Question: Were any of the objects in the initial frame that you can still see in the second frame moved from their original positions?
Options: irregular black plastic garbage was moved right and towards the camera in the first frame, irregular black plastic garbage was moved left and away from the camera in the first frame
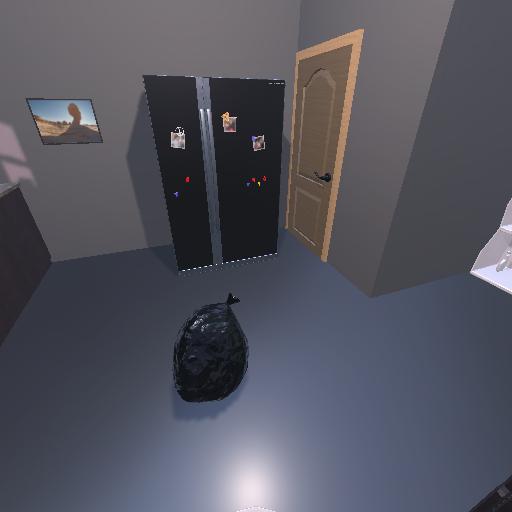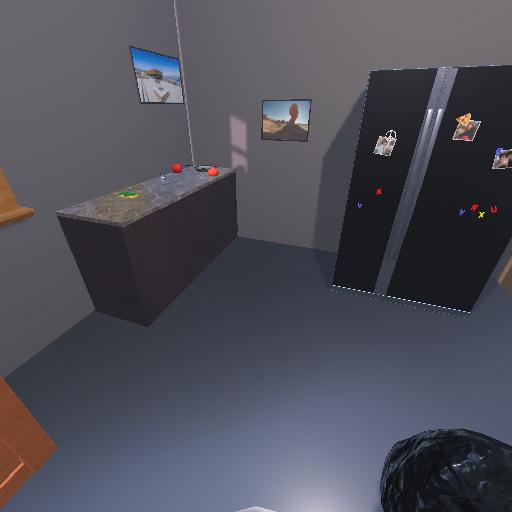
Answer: irregular black plastic garbage was moved right and towards the camera in the first frame